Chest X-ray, AP view. Patient: 25 years old, sex M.
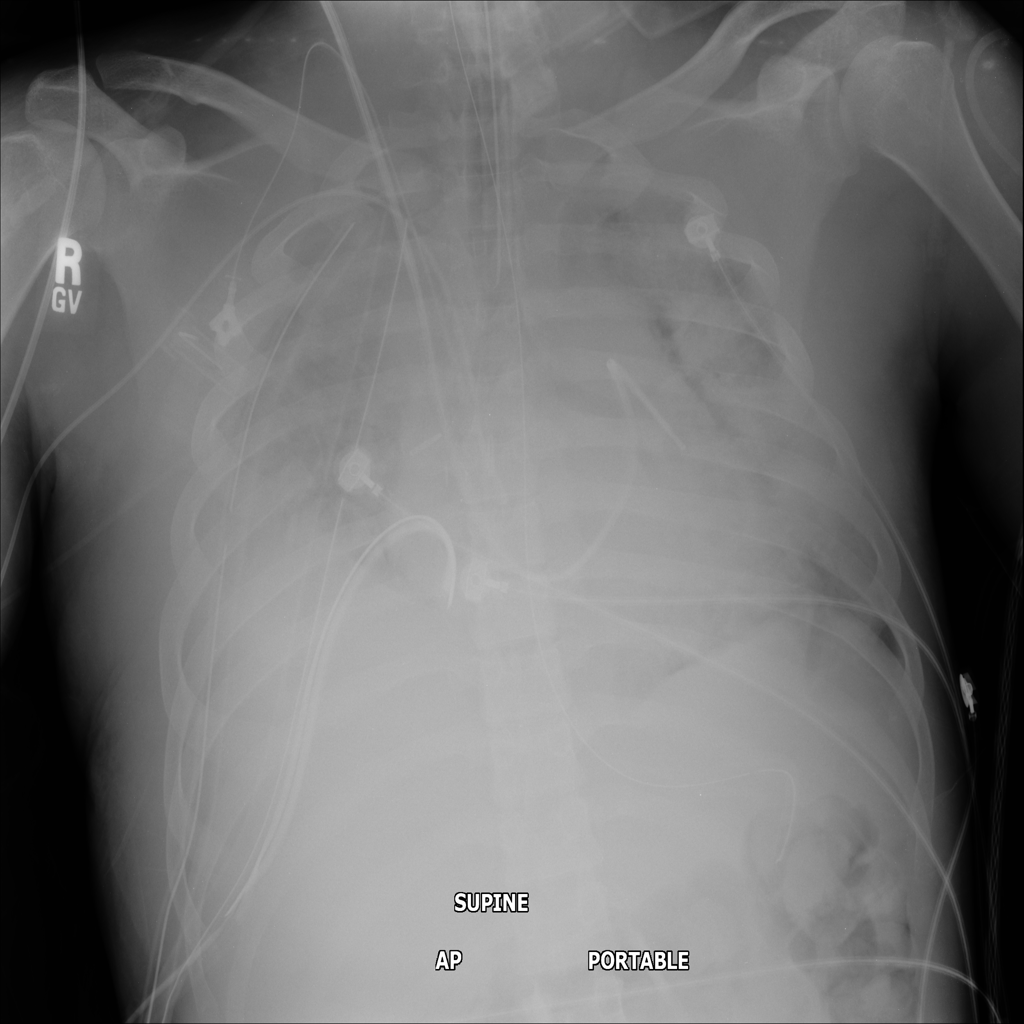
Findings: No Finding